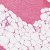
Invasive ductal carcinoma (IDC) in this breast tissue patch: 0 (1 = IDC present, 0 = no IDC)